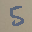
Label: 5